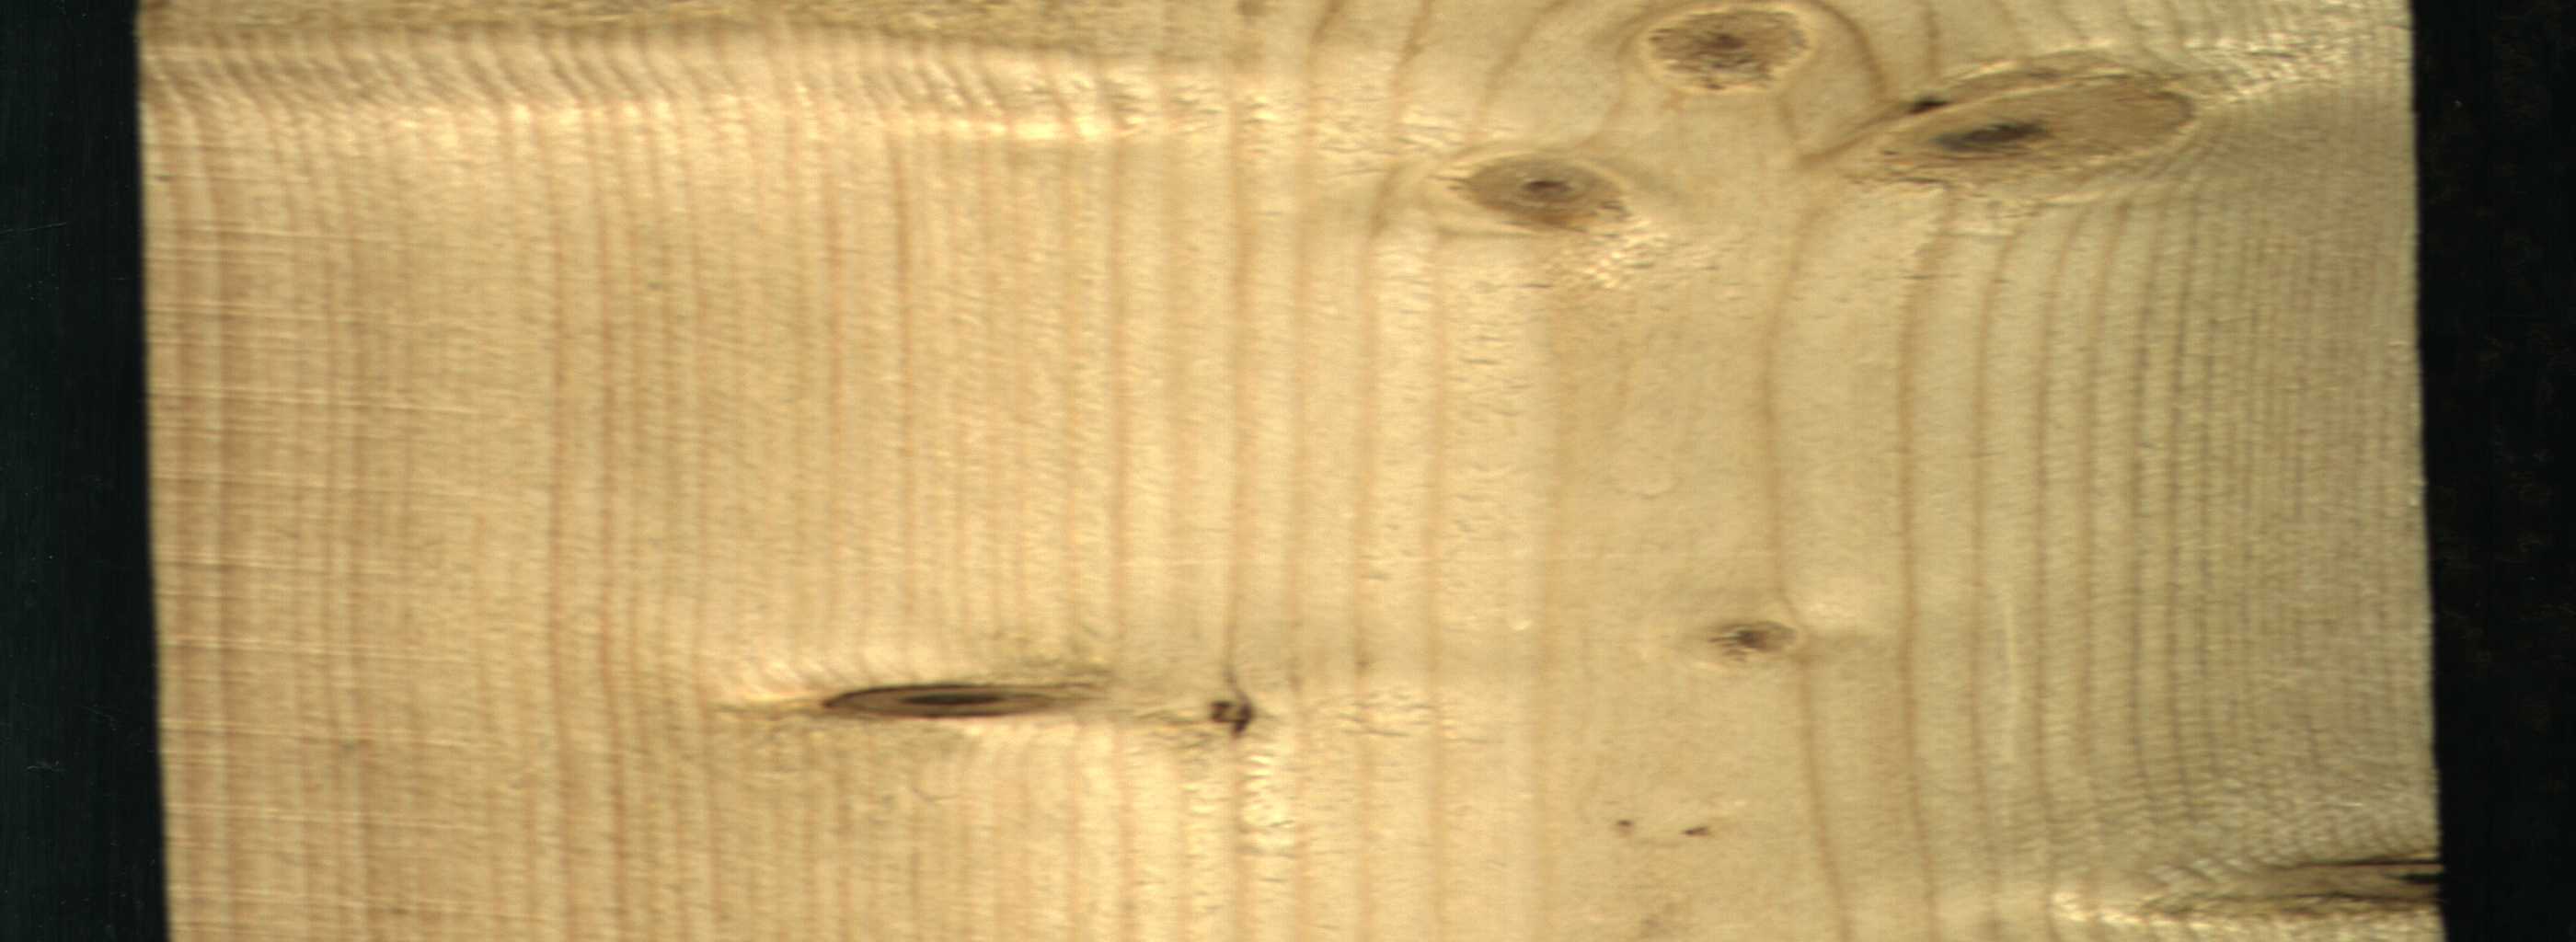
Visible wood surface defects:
resin
Dead_Knot
Dead_Knot
Live_Knot
Live_Knot
Live_Knot
Live_Knot